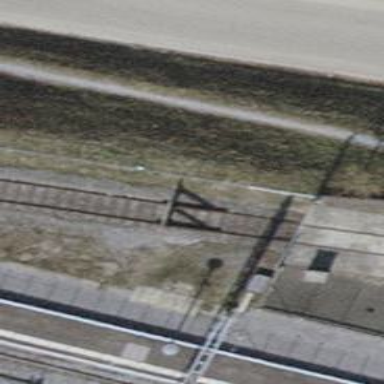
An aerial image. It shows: Railway buffer stop.